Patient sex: M
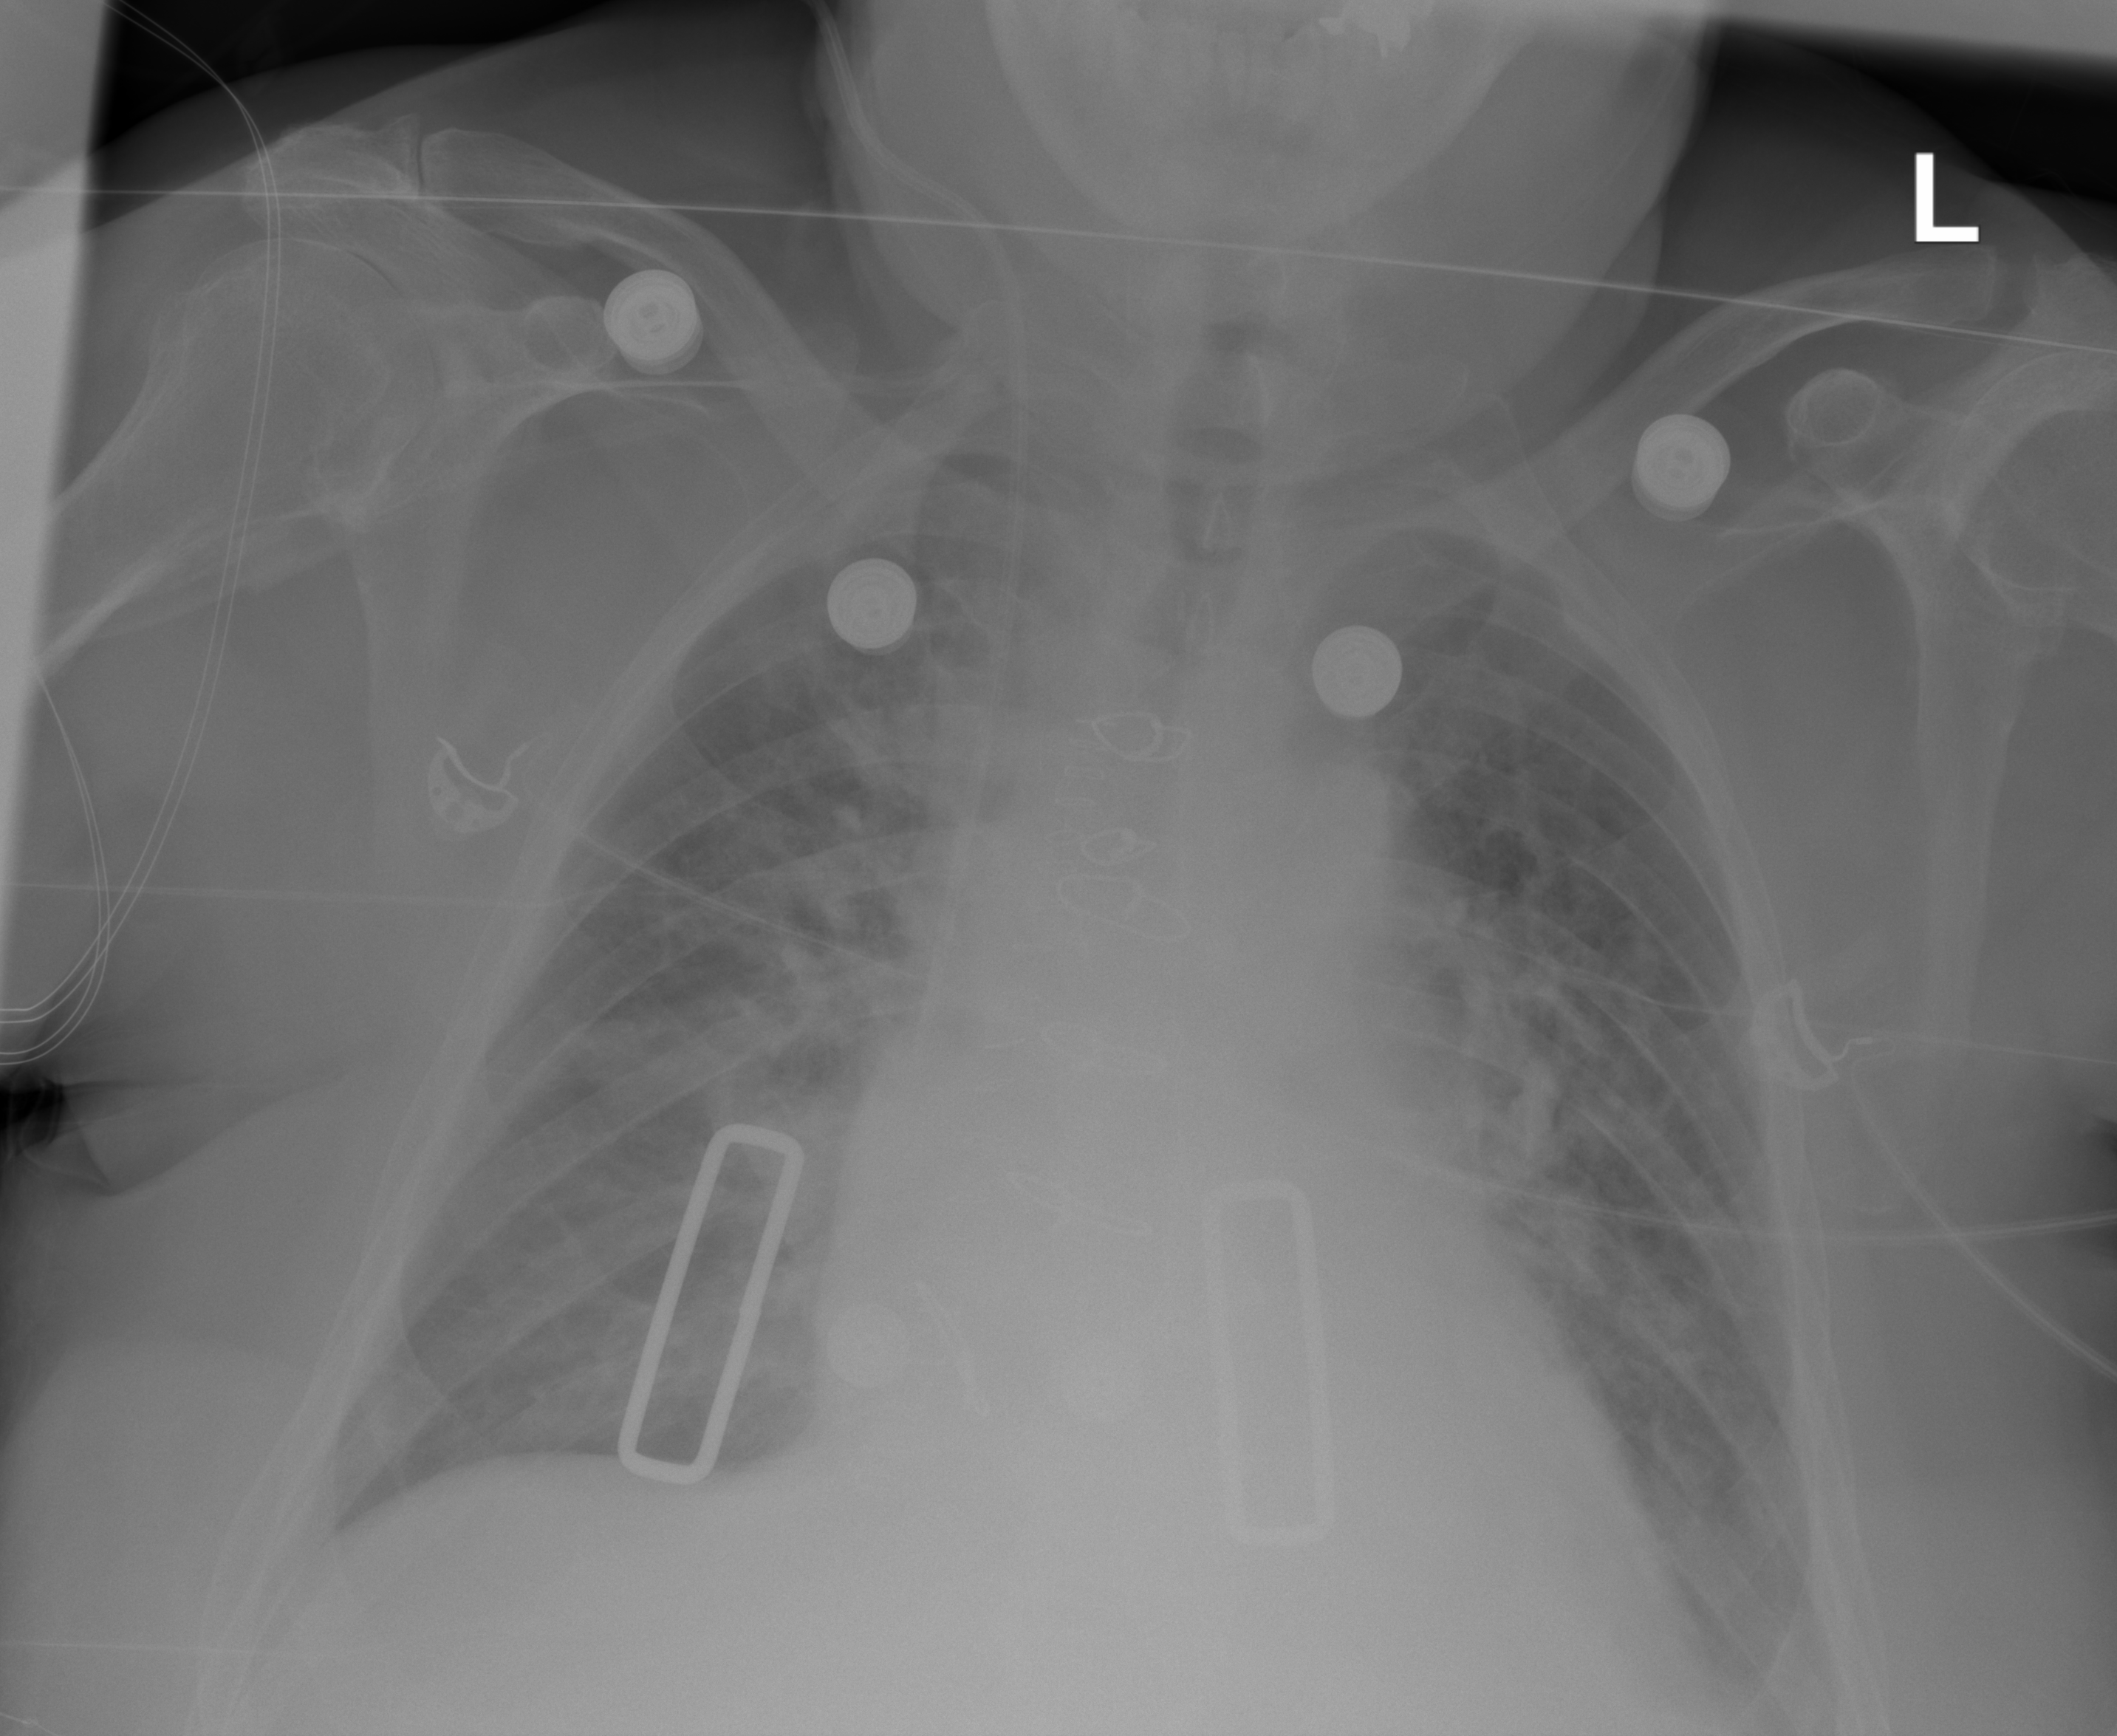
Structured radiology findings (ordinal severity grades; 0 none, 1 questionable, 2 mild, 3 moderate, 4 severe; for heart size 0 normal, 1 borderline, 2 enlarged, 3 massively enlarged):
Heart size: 2
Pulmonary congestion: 2
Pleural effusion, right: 2
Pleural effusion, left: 2
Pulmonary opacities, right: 2
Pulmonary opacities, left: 2
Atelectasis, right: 2
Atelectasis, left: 2